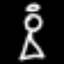
Label: angel